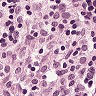
Metastatic tissue present: no